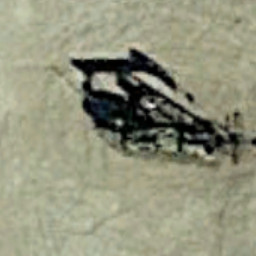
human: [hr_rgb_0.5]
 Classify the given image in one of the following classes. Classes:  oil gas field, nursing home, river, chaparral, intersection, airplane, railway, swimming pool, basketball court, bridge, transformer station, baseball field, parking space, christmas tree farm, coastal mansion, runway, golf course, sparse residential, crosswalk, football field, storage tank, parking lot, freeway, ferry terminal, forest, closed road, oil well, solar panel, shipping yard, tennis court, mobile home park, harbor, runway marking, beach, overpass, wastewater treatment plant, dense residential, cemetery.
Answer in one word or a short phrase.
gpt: oil well